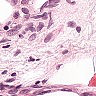
Metastatic tissue present: no